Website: macys
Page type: billing-address
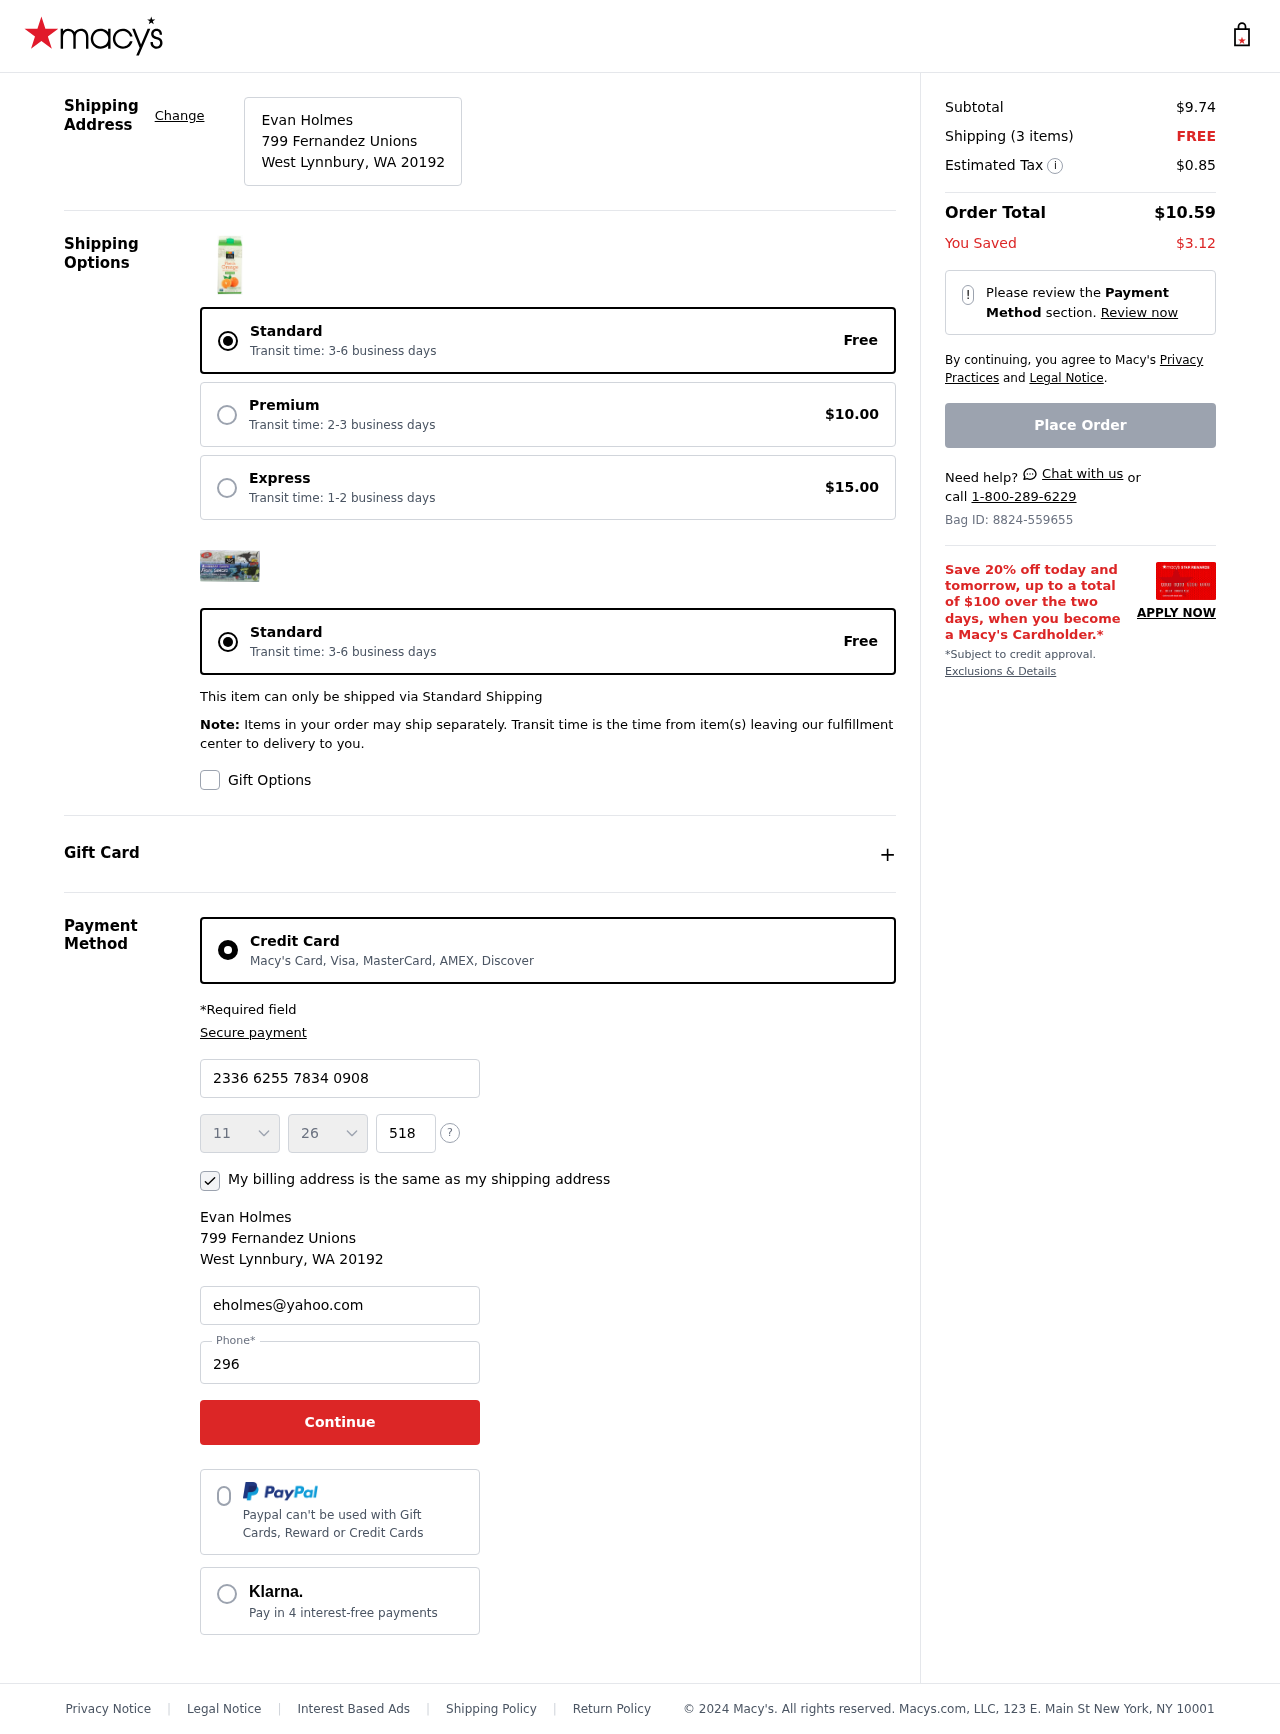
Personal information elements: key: PII_CARD_CVV
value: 518
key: PII_CARD_EXPIRY_MONTH
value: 11
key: PII_CARD_EXPIRY_YEAR
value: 26
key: PII_CARD_NUMBER
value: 2336 6255 7834 0908
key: PII_CITY_STATE_ZIP
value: West Lynnbury, WA 20192
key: PII_EMAIL
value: eholmes@yahoo.com
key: PII_FULLNAME
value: Evan Holmes
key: PII_PHONE
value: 2968106699
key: PII_STREET
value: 799 Fernandez Unions
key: PII_FULLNAME2
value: Evan Holmes
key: PII_STREET2
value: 799 Fernandez Unions
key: PII_CITY_STATE_ZIP2
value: West Lynnbury, WA 20192
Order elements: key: ORDER_SUBTOTAL
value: $9.74
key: ORDER_NUM_ITEMS
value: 3
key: ORDER_SHIPPING_COST
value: FREE
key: ORDER_TAX
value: $0.85
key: ORDER_TOTAL
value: $10.59
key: ORDER_SAVINGS
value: $3.12
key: ORDER_ID
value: Bag ID: 8824-559655